高一 · 立体几何学
下列几何体中不是旋转体的是 (
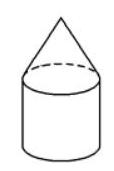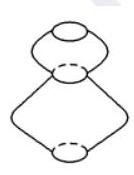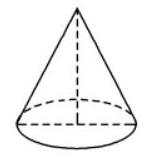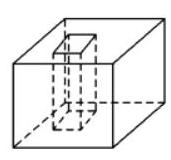
A.

B.

C.

D.

答案: D
解析: 无